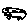
Label: car